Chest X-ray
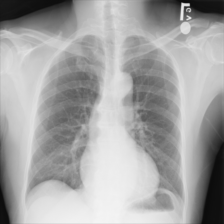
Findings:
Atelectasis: negative
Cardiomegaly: positive
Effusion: negative
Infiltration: negative
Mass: negative
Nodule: negative
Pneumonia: negative
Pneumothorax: negative
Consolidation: negative
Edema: negative
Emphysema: negative
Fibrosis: negative
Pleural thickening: negative
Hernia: negative